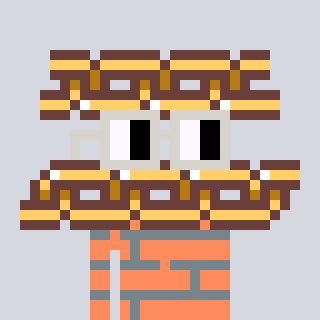
a pixel art character with square light gray glasses, a chain-shaped head and a peachy-colored body on a cool background